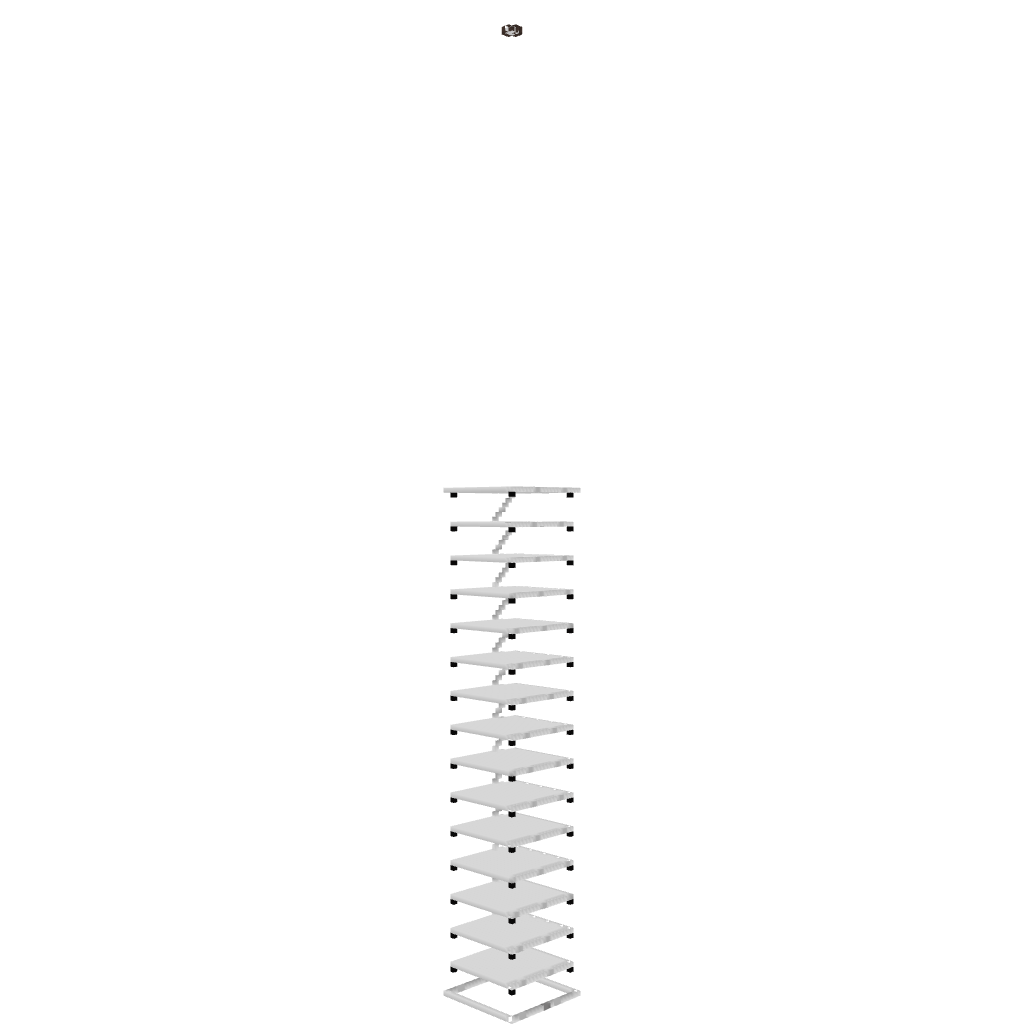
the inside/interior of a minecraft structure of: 200 block high Skyscraper